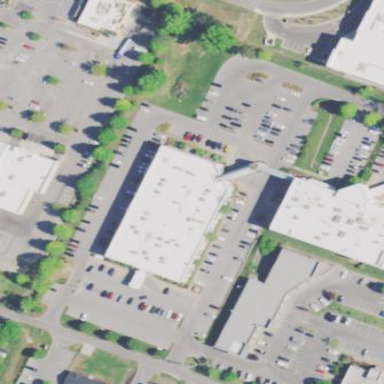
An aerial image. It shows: Building.